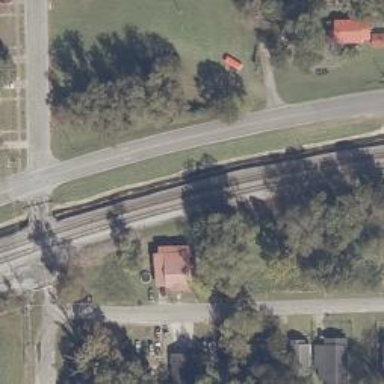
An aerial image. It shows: Railway siding for service.